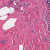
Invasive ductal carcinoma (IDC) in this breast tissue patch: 0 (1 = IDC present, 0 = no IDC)